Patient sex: M
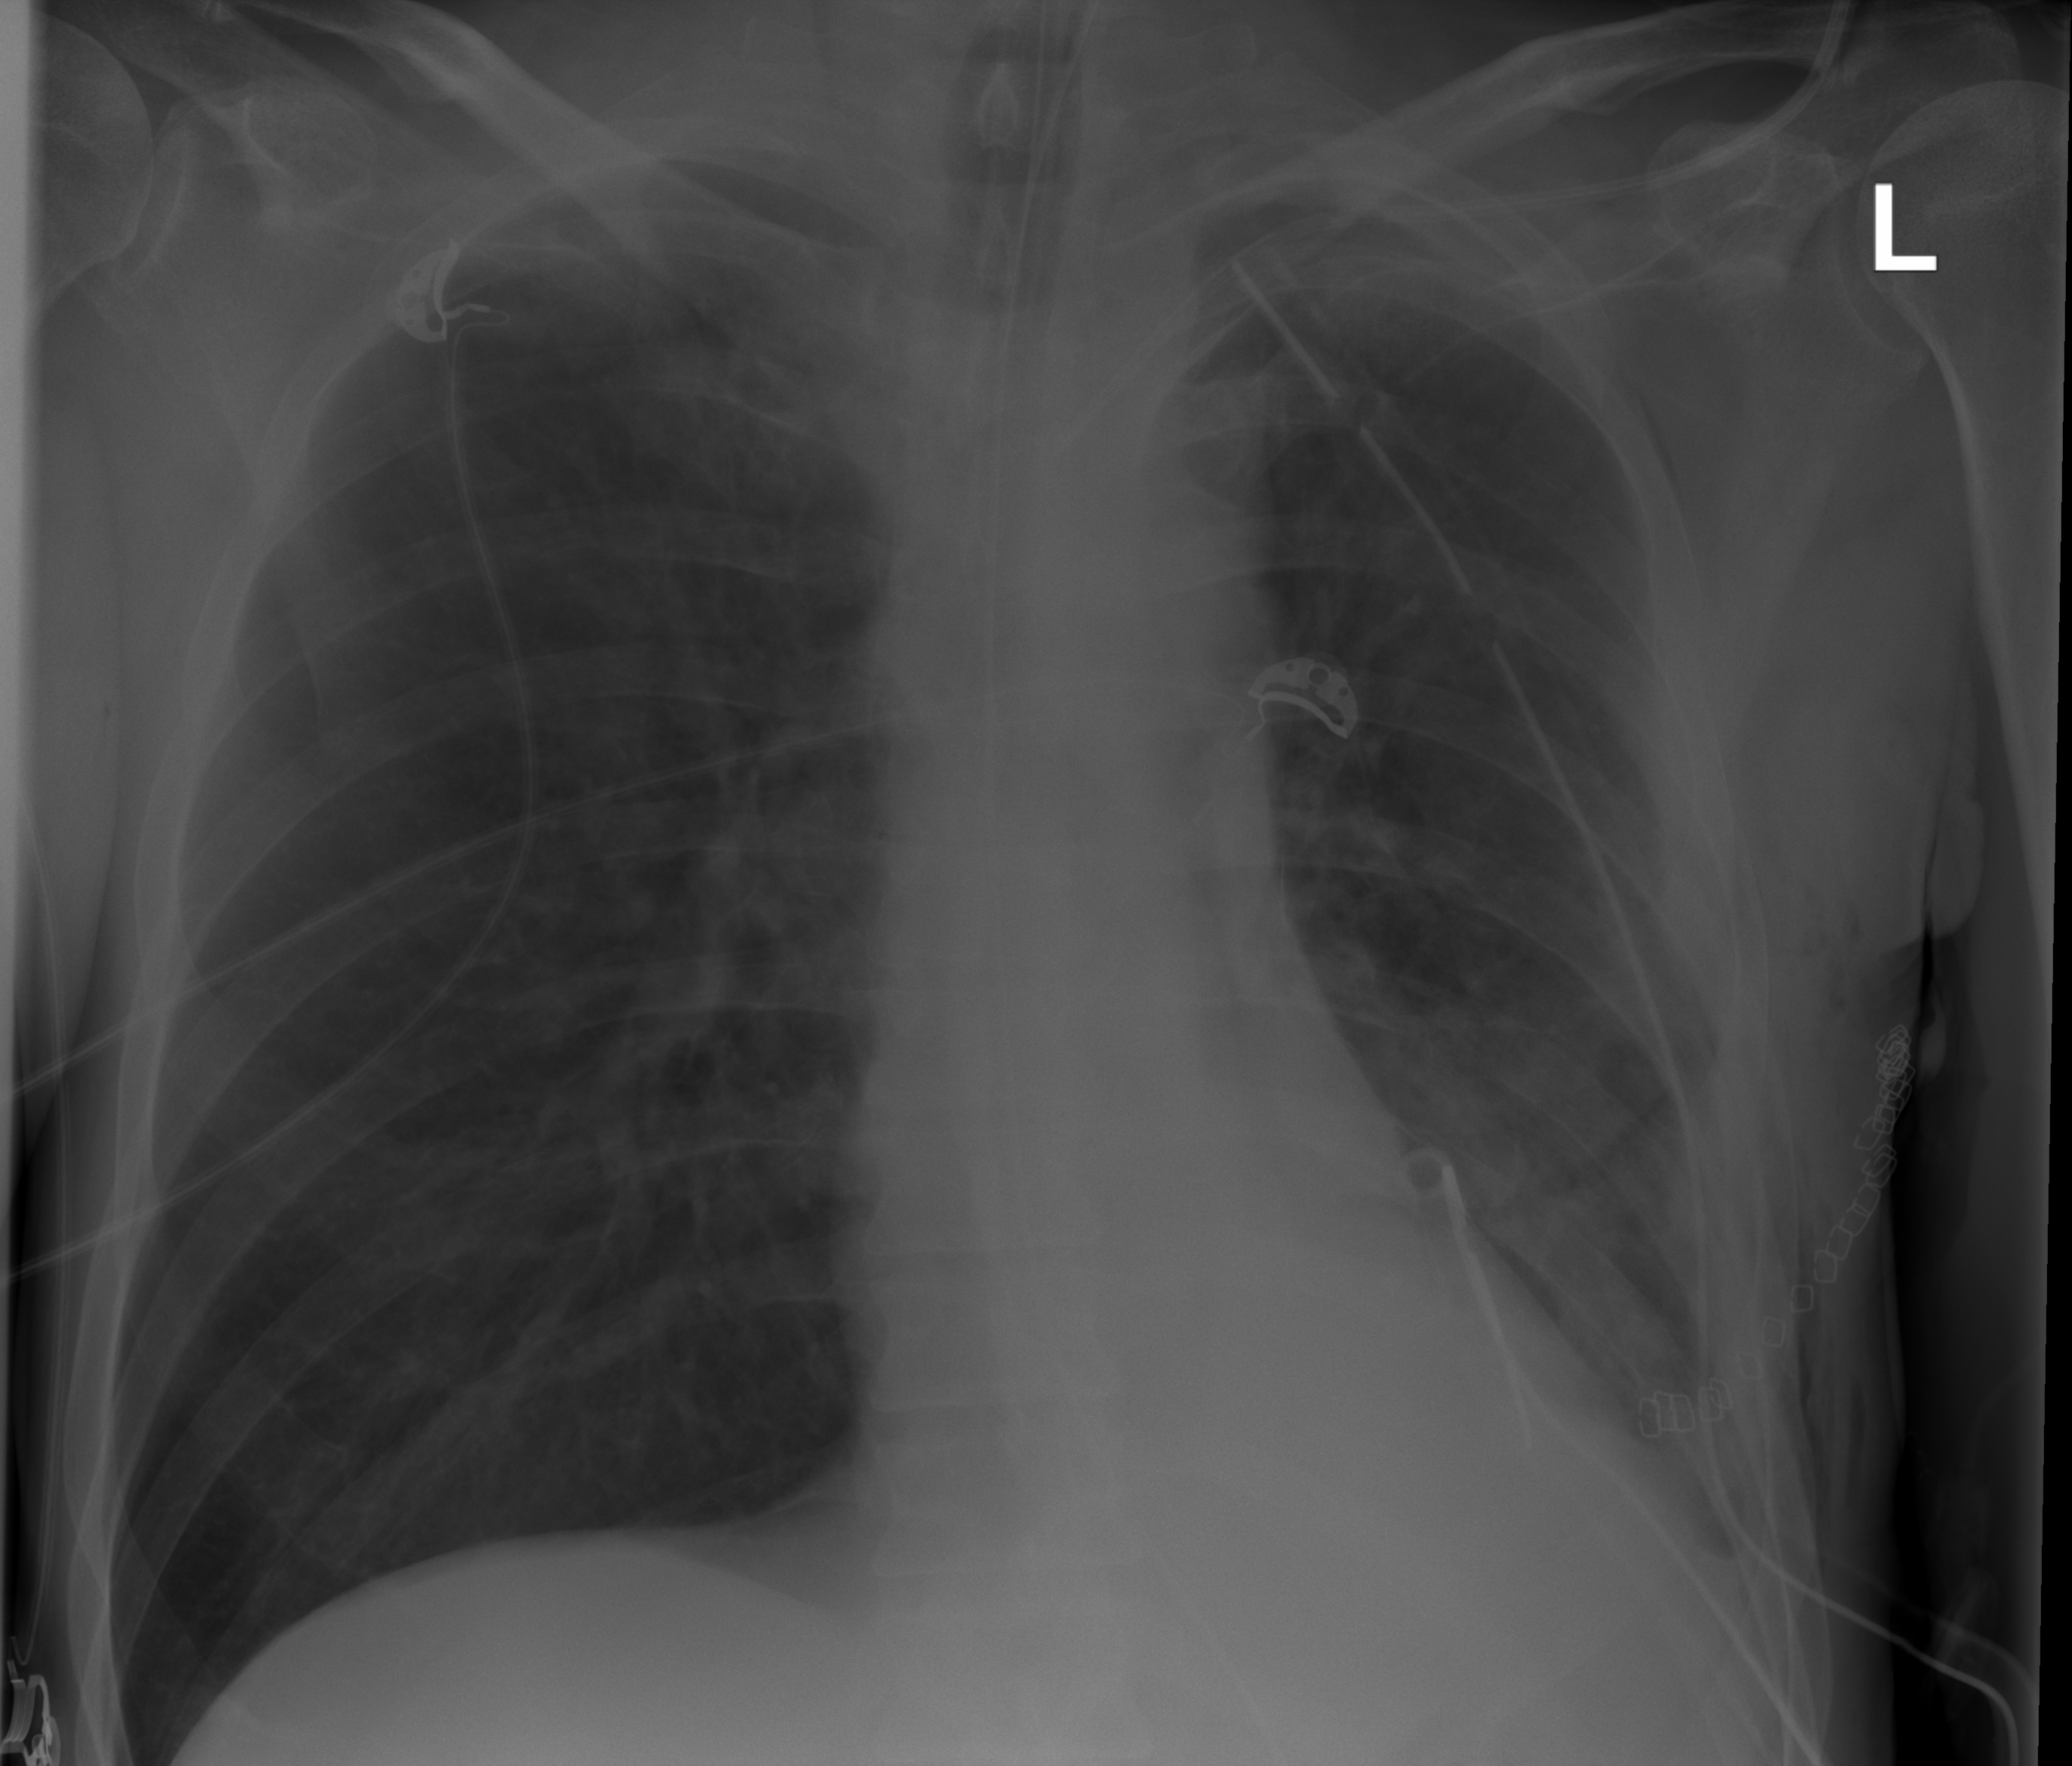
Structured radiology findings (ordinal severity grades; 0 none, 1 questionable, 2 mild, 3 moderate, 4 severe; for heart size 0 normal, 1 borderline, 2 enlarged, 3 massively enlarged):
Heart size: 0
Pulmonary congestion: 0
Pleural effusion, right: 0
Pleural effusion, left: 2
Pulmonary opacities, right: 0
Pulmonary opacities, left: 0
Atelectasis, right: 0
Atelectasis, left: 2